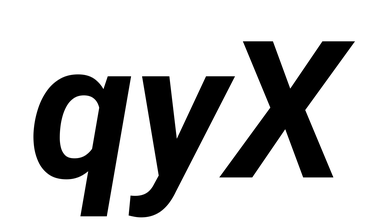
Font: Roboto-Italic_Bold_Italic